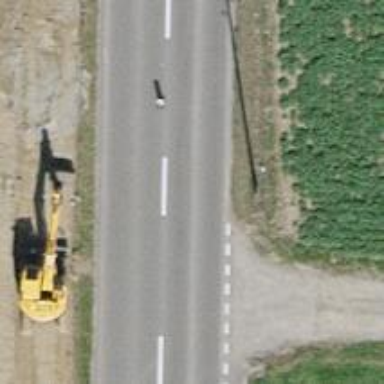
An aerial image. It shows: Power pole.